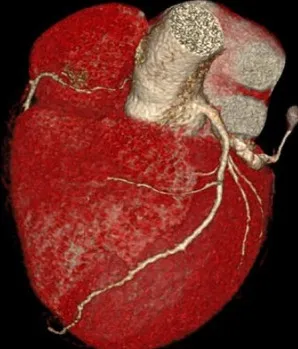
Computed tomography coronary angiogram. (A) Course of the LCx on the posterior atrioventricular groove and continuation of its course in the RCA territory along with take-off of the posterior descending artery.
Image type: radiology (ct)